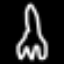
Label: fork